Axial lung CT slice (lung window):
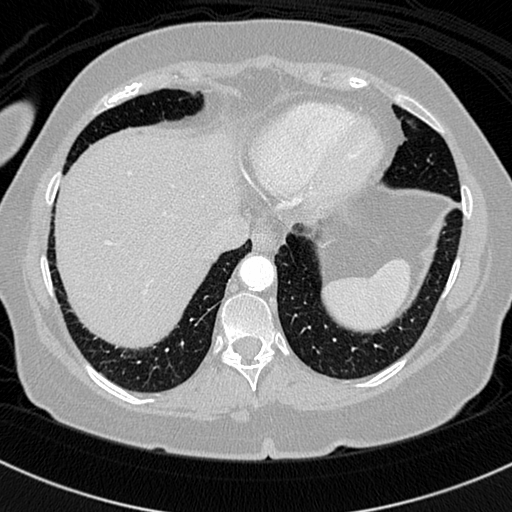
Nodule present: no